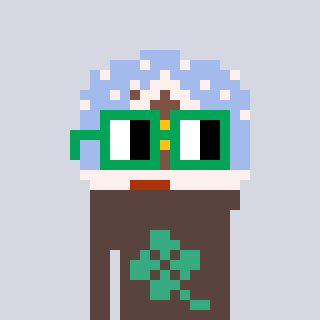
a pixel art character with square green glasses, a snow globe-shaped head and a darkbrown-colored body on a cool background